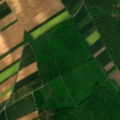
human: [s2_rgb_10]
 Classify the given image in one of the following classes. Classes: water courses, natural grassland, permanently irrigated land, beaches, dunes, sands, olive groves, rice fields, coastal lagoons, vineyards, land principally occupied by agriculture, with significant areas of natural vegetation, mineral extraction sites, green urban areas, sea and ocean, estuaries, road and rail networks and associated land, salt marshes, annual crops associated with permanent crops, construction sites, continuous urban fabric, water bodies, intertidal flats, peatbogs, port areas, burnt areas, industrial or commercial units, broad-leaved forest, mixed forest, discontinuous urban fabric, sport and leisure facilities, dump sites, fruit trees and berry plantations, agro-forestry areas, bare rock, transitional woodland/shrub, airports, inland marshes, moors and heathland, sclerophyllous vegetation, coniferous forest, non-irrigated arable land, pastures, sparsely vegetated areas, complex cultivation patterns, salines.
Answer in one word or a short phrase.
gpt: non-irrigated arable land, broad-leaved forest